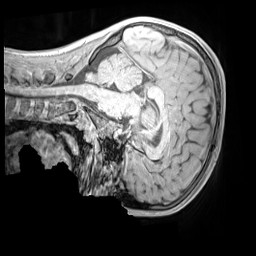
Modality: MP2RAGE
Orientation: sagittal
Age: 10
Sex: male
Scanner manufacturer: siemens
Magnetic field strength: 3 T
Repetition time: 4 s
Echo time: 0.00303 s